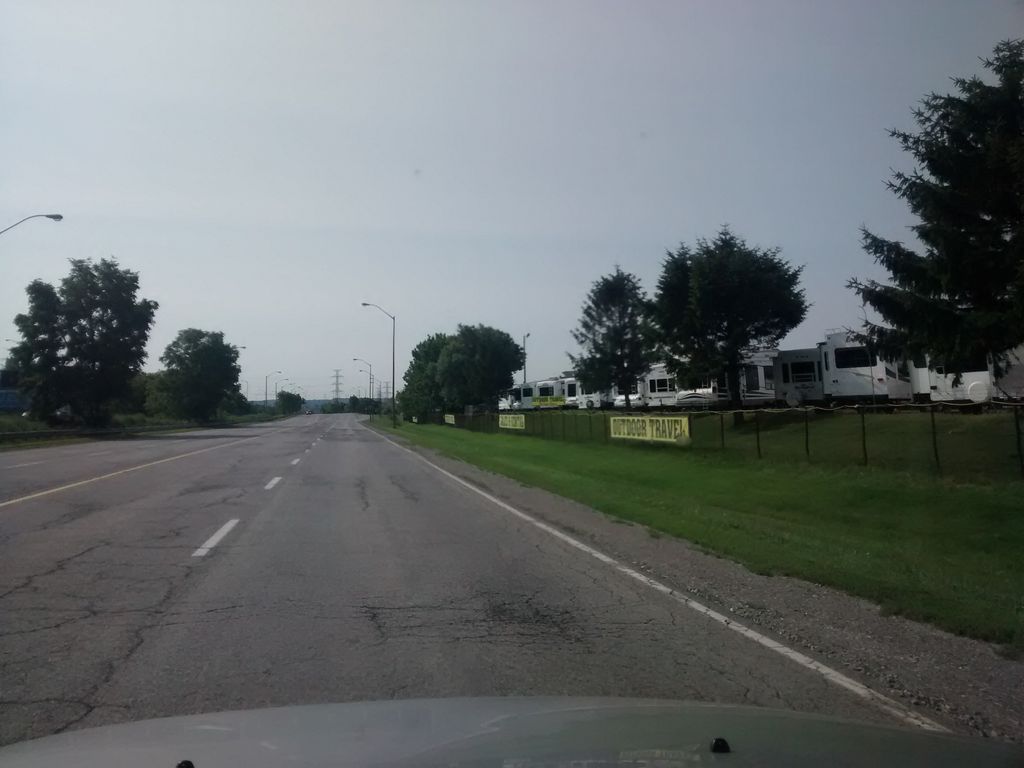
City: hamilton